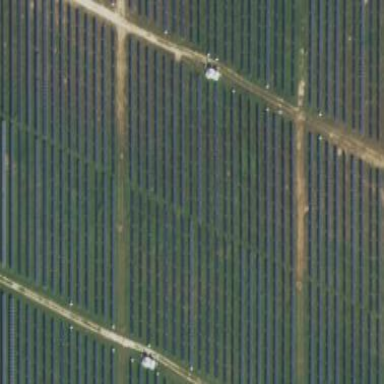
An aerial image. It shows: Solar power generator utilizing photovoltaic technology with solar photovoltaic panels.